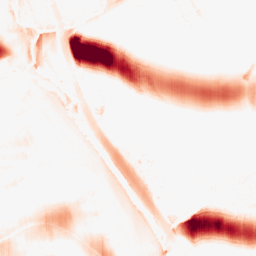
Category: morphological
Decomposition family: morphological_ellipse
Decomposition parameters: operation: opening
width: 50
height: 10
Upsampling method: cubic_catmull_rom
Upsampling parameters: scale: 2
Upsampling scale: 2